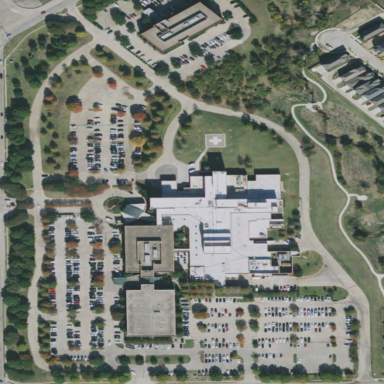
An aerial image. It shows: Healthcare facility identified as hospital.